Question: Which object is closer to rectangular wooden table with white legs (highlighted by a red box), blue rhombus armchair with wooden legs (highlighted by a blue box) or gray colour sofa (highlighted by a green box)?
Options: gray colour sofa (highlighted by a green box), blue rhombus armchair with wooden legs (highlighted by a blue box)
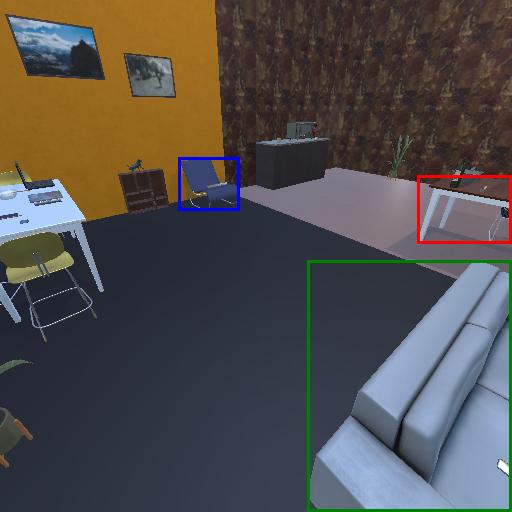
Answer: gray colour sofa (highlighted by a green box)